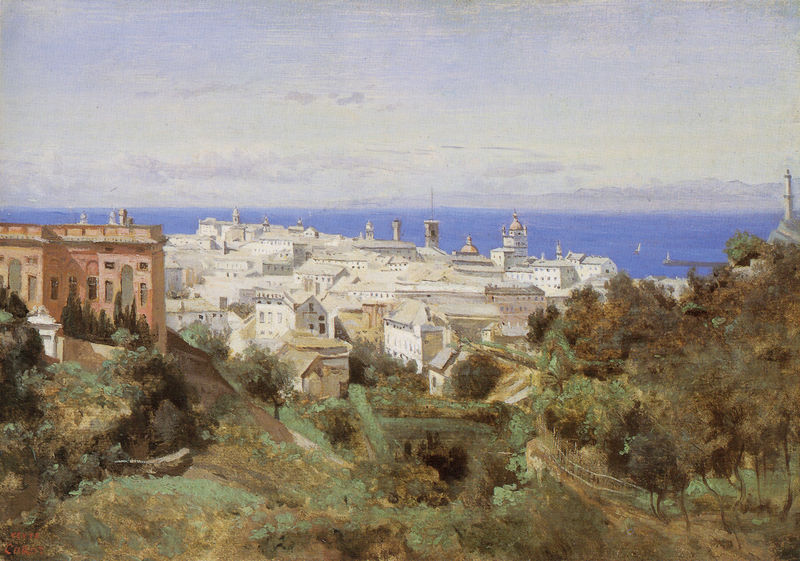
Titel: Gênes vu de la promenade Acqua Sola, Genua von der Acqua Sola Promenade aus gesehen
Künstler: Jean Baptiste Camille Corot
Standort: Chicago (Illinois)
Institution: The Art Institute of Chicago
Schlagwörter: baum, berg, blau, blätter, gemälde, himmel, laub, meer, schatten, wasser, weiß, wolken, bäume, gelb, grün, landschaft, ocker, sand, see, stadt, ufer, braun, fenster, frankreich, grau, hell, laterne, licht, orange, schwarz, anlage, blick, dach, gebäude, gras, haus, park, rot, schloss, weg, wiese, zaun, beige, malerei, stein, öl, erde, feld, ferne, gräser, horizont, häuser, hügel, brüstung, busch, büsche, gatter, gebüsch, kirche, pfad, sonne, wege, wiesen, boden, rosa, wald, anhöhe, boot, boote, kamine, turm, garten, zypressen, aussicht, spanien, küste, schiff, schiffe, segel, segelboot, segelschiffe, sommer, ansicht, fassade, fassaden, italien, ort, süden, vedute, segelschiff, abhang, berge, gebirge, hang, dächer, giebel, mauer, violett, vegetation, herbst, vogelperspektive, hafen, anleger, kaimauer, kuppel, masten, pier, kirchen, ortschaft, ruine, kuppeln, türmchen, türme, palast, balustrade, leuchtturm, gefälle, wei0, villa, risalit, mauern, reise, griechenland, hain, siedlung, gärten, gmälde, pinien, mediterran, golf, landstrich, landsitz, campanile, mittelmeer, minarett, neapel, kastell, dachgarten, dächer7, haine, iss, küstenort, küstenstadt, minratt, neapel7, nizza, oberstadt, stadtpark, wwiese, häsuer, blau spanien, römer stadt